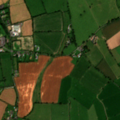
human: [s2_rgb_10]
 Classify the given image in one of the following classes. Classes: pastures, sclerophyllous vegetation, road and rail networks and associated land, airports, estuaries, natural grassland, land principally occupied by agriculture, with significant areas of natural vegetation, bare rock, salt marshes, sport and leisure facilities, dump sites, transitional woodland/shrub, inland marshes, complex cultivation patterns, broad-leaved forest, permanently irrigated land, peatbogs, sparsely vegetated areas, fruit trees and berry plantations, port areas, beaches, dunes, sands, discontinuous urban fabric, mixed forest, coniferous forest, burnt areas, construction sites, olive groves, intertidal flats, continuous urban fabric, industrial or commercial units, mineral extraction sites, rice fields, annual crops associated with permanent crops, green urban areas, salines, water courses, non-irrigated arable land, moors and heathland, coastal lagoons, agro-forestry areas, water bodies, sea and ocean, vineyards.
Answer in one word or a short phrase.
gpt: sport and leisure facilities, non-irrigated arable land, pastures